Aerial crown-view tile of a tropical tree (Barro Colorado Island, Panama), acquired 20241112:
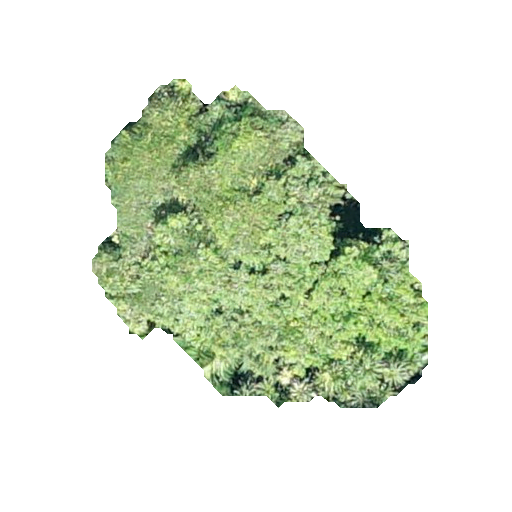
Species: Protium tenuifolium
GBIF accepted scientific name: Protium tenuifolium
Crown area: 114.448 m²